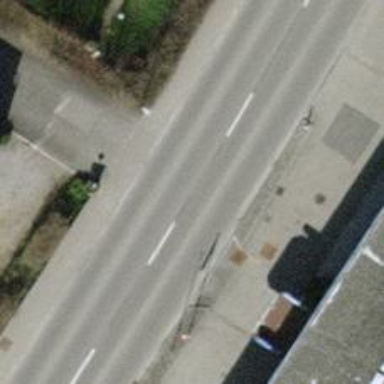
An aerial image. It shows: Primary highway with asphalt surface and sidewalks on both sides.